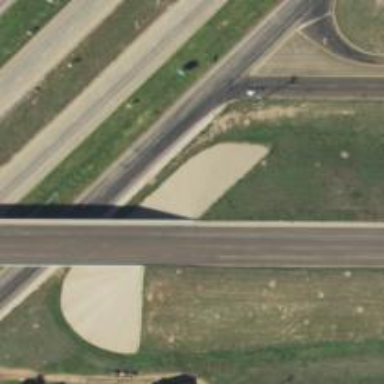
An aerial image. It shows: Tertiary road with bridge.